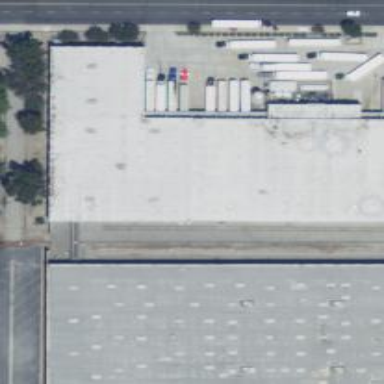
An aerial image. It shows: Factory building.